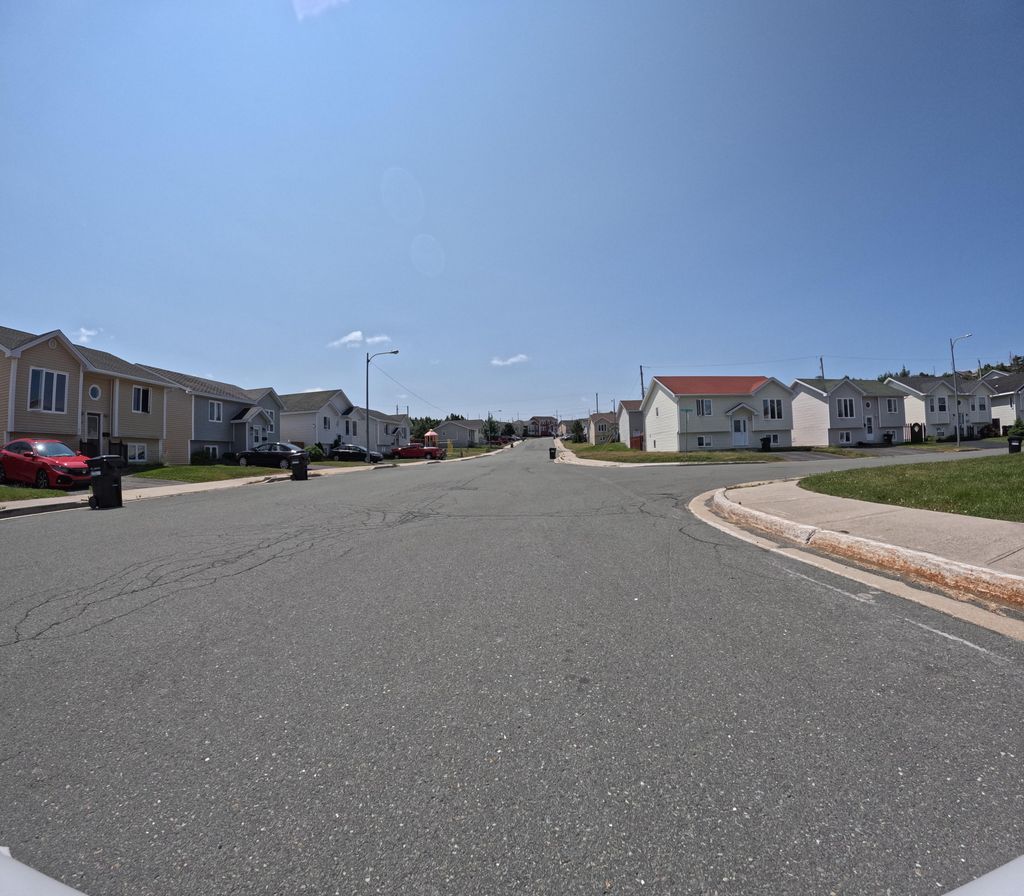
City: st_johns